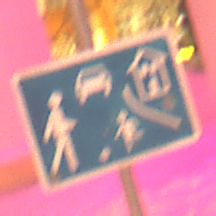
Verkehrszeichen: BeginnVerkehrsberuhigterBereich
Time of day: Night
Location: Outdoor (Urban)
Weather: Overcast
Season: Winter
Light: Artificial